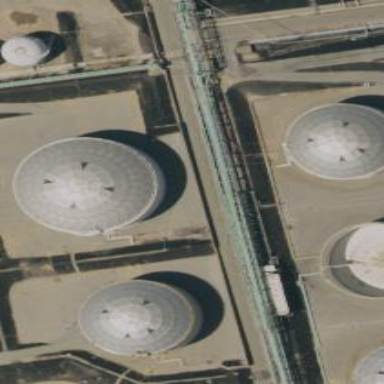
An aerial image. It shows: Building with storage tank.